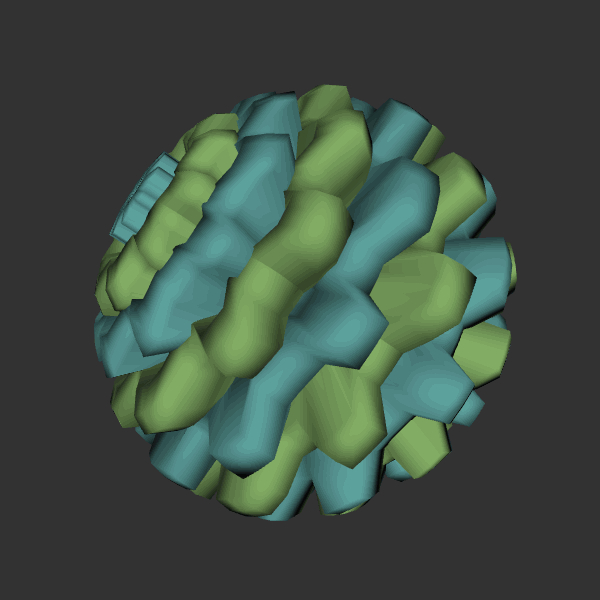
Background: dark